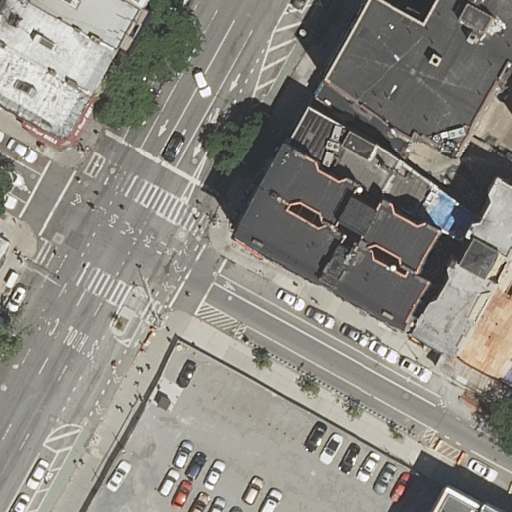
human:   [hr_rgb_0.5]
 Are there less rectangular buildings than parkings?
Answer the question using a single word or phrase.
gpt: no

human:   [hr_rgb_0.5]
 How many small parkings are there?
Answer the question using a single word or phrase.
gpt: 0

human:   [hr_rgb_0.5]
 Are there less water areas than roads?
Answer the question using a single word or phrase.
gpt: yes

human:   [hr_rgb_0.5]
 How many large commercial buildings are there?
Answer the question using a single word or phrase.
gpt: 0

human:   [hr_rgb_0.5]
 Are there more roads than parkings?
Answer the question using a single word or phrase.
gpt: yes

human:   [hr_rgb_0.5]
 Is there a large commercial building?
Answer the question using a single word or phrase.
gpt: no

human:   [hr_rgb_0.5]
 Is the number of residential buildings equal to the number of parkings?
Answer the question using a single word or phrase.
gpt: no

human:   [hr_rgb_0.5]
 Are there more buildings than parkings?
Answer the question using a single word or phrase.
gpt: yes

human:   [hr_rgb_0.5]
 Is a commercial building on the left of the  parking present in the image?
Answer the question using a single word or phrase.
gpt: no

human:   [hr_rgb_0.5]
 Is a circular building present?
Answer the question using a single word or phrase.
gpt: no

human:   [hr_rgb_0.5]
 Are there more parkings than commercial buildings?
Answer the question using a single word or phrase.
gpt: yes

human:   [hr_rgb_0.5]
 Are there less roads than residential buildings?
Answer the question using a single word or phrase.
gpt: yes

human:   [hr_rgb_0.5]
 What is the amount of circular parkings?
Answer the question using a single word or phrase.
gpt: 0

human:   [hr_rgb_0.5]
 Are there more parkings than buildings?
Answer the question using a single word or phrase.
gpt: no

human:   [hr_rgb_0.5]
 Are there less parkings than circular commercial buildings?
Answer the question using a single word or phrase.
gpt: no

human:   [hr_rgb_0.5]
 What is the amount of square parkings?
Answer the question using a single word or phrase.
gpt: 0

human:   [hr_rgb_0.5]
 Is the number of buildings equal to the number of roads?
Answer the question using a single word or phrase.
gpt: no

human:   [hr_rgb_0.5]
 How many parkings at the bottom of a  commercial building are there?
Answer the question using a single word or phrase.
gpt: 0

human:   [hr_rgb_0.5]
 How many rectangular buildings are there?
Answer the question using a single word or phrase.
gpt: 8

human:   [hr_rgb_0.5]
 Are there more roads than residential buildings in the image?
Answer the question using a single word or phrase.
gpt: no

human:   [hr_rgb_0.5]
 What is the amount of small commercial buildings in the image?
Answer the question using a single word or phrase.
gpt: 0

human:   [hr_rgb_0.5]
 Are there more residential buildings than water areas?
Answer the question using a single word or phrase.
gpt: yes

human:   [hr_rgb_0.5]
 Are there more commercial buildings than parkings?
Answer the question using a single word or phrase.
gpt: no

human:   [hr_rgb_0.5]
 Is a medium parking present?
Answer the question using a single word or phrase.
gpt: no

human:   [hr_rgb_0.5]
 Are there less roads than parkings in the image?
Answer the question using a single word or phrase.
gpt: no

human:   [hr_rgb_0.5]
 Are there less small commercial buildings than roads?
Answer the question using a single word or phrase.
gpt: yes

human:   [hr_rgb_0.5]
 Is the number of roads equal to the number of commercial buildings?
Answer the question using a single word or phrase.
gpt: no

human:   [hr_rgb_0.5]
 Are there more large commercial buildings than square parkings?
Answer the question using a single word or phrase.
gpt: no

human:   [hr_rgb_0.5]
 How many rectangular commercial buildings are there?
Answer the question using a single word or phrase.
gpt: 0

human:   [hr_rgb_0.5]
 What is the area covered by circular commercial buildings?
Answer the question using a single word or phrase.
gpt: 0m2

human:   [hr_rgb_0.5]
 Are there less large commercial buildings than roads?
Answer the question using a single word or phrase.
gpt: yes

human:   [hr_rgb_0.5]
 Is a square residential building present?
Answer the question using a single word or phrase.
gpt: no

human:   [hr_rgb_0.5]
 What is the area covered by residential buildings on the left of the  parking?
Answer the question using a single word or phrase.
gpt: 344m2

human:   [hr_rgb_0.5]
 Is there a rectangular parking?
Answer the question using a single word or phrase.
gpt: no

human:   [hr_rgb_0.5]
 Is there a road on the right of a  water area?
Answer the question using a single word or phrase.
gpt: no

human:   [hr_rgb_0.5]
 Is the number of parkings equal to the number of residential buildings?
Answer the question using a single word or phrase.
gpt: no